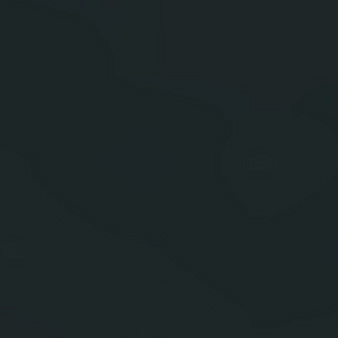
Label: other